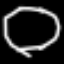
Label: octagon